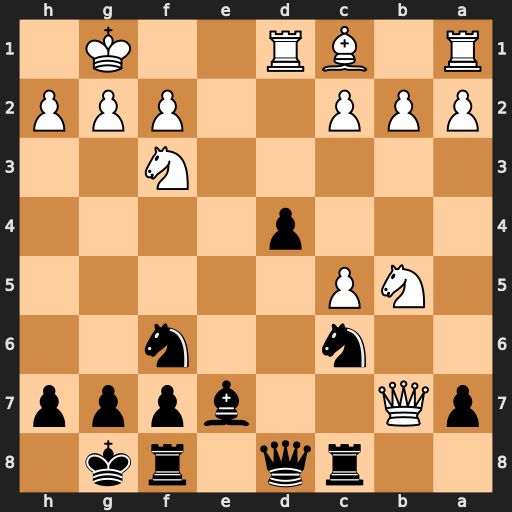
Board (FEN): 2rq1rk1/pQ2bppp/2n2n2/1NP5/3p4/5N2/PPP2PPP/R1BR2K1
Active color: b
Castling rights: -
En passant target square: -
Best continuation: Na5 Qxa7 Bxc5 Rxd4 Bxa7